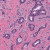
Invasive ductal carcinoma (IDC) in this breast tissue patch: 1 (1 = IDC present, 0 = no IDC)